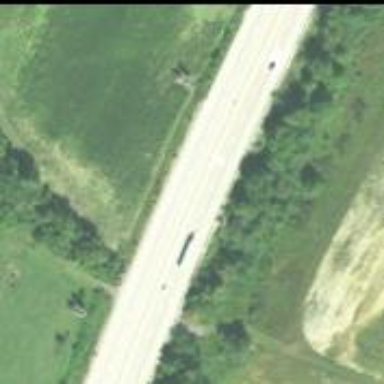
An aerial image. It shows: This image shows trunk highway that functions as expressway.